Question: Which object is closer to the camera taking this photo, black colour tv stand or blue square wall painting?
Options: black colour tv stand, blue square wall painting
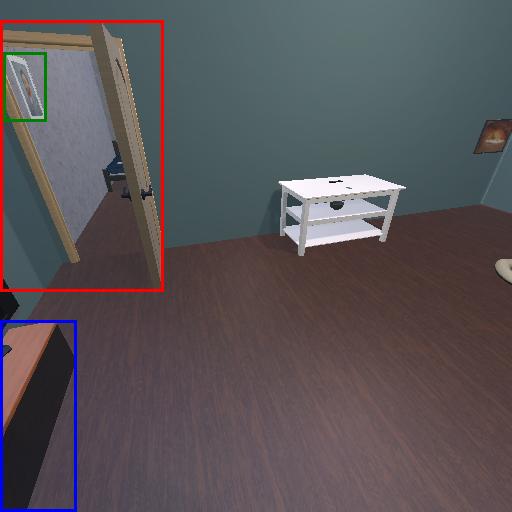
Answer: black colour tv stand